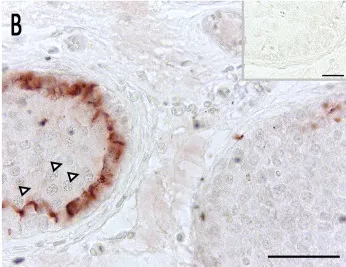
Immunohistochemical analysis of blood-testis barrier proteins. In contrast, in the sample showing spermatogonial arrest (b), ZO-1 staining was absent in a tubule showing spermatogonia alone (right tubule), but was present in an adjacent tubule with single remaining primary spermatocytes (lined arrowheads).
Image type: pathology (immunostaining)